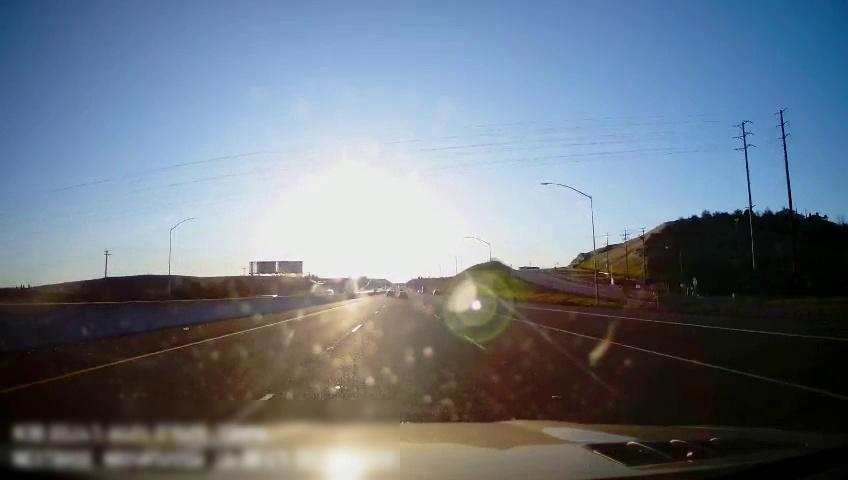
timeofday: Day
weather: Sunny
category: Drivable Space
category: Drivable Space
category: Lanes | Current Lane
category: Lanes | Current Lane
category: Lanes | Alternate Lane
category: Lanes | Alternate Lane
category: Lanes | Alternate Lane